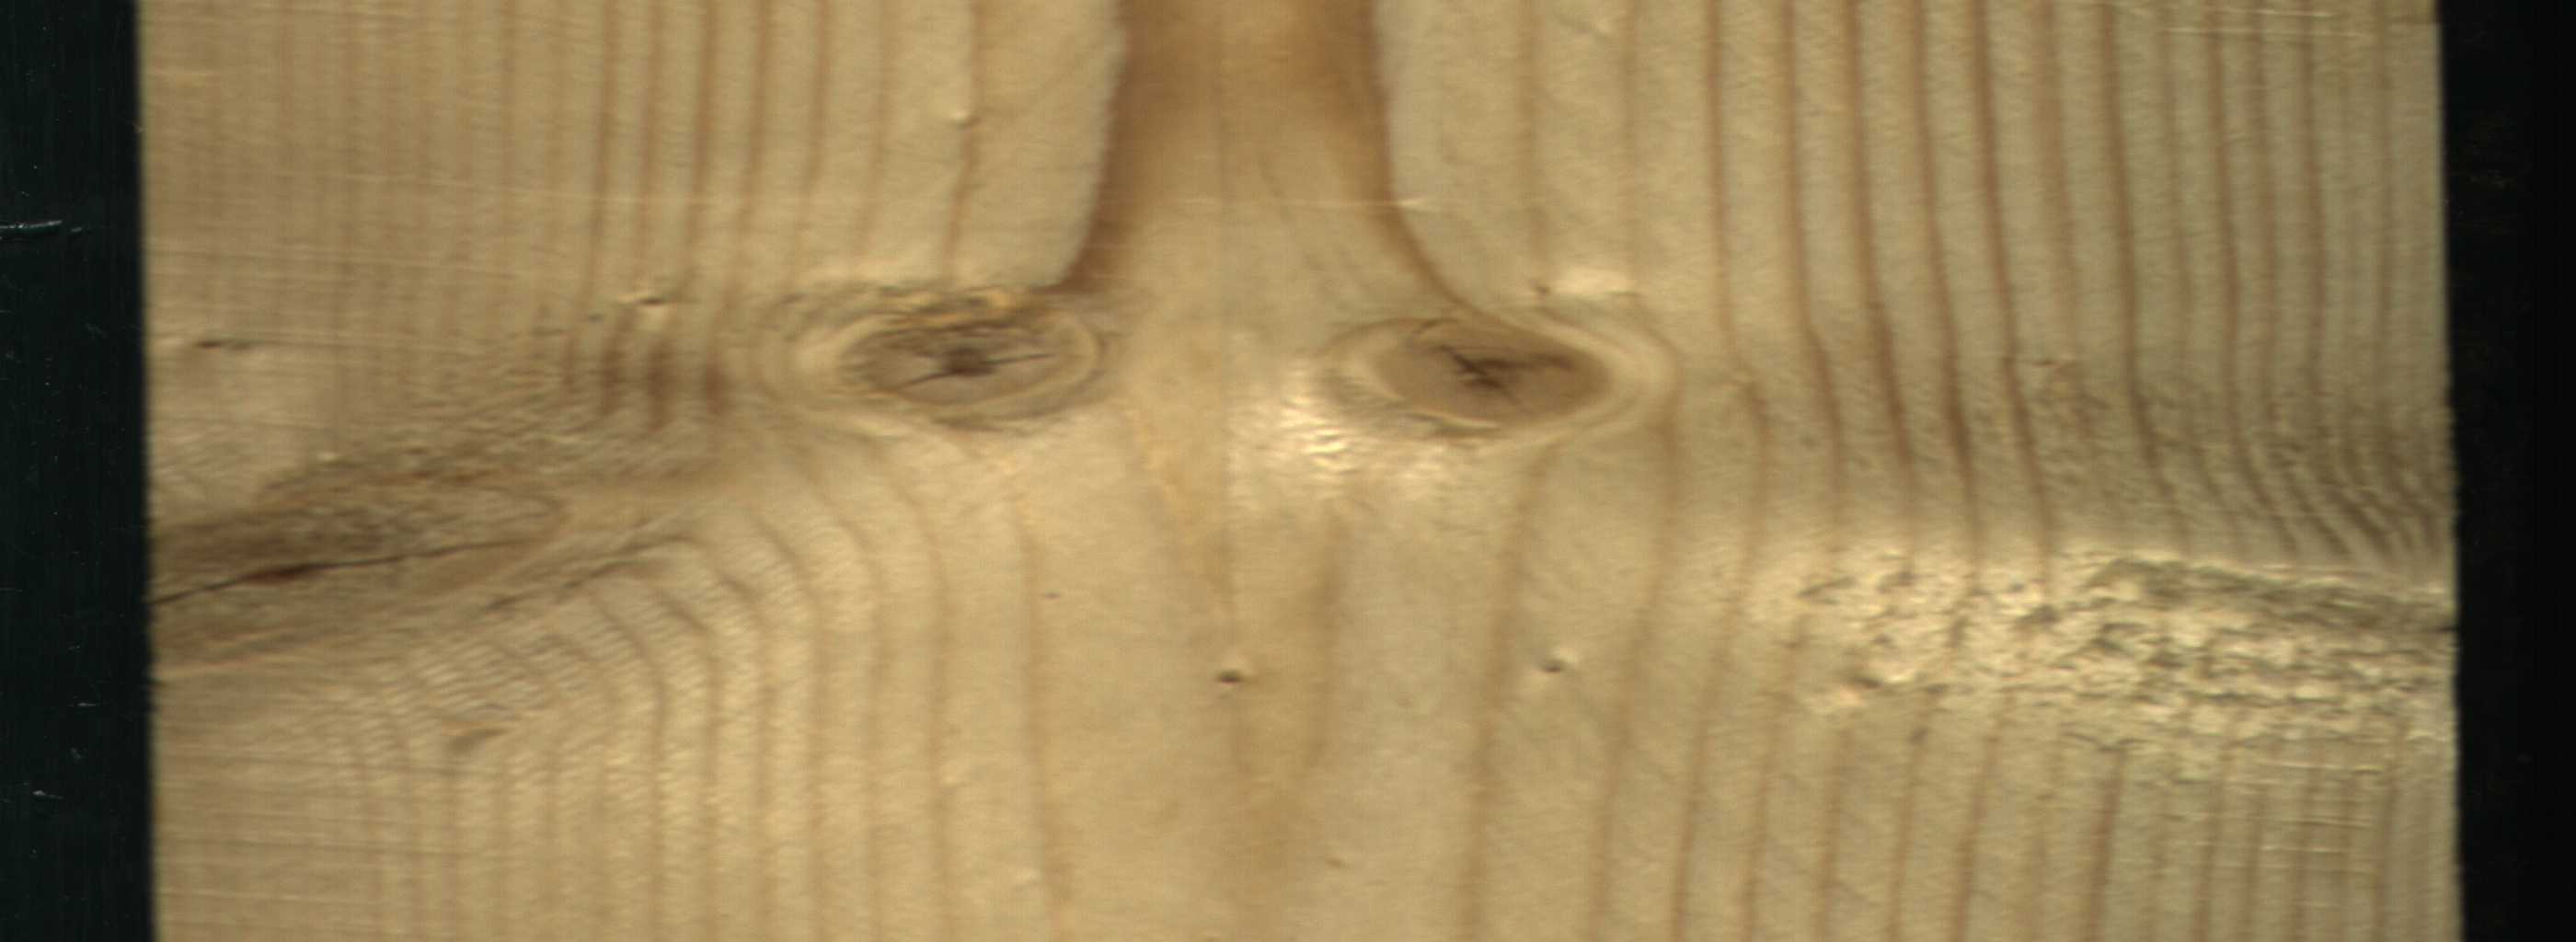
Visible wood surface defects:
knot_with_crack
knot_with_crack
knot_with_crack